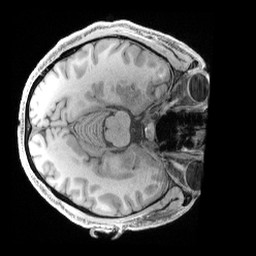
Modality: T1w
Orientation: axial
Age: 39
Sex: male
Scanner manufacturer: siemens
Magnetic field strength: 3 T
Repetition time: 2.4 s
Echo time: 0.00241 s